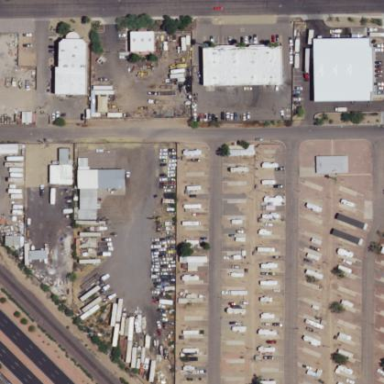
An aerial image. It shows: Residential area designated as trailer park.